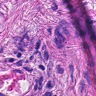
Metastatic tissue present: yes